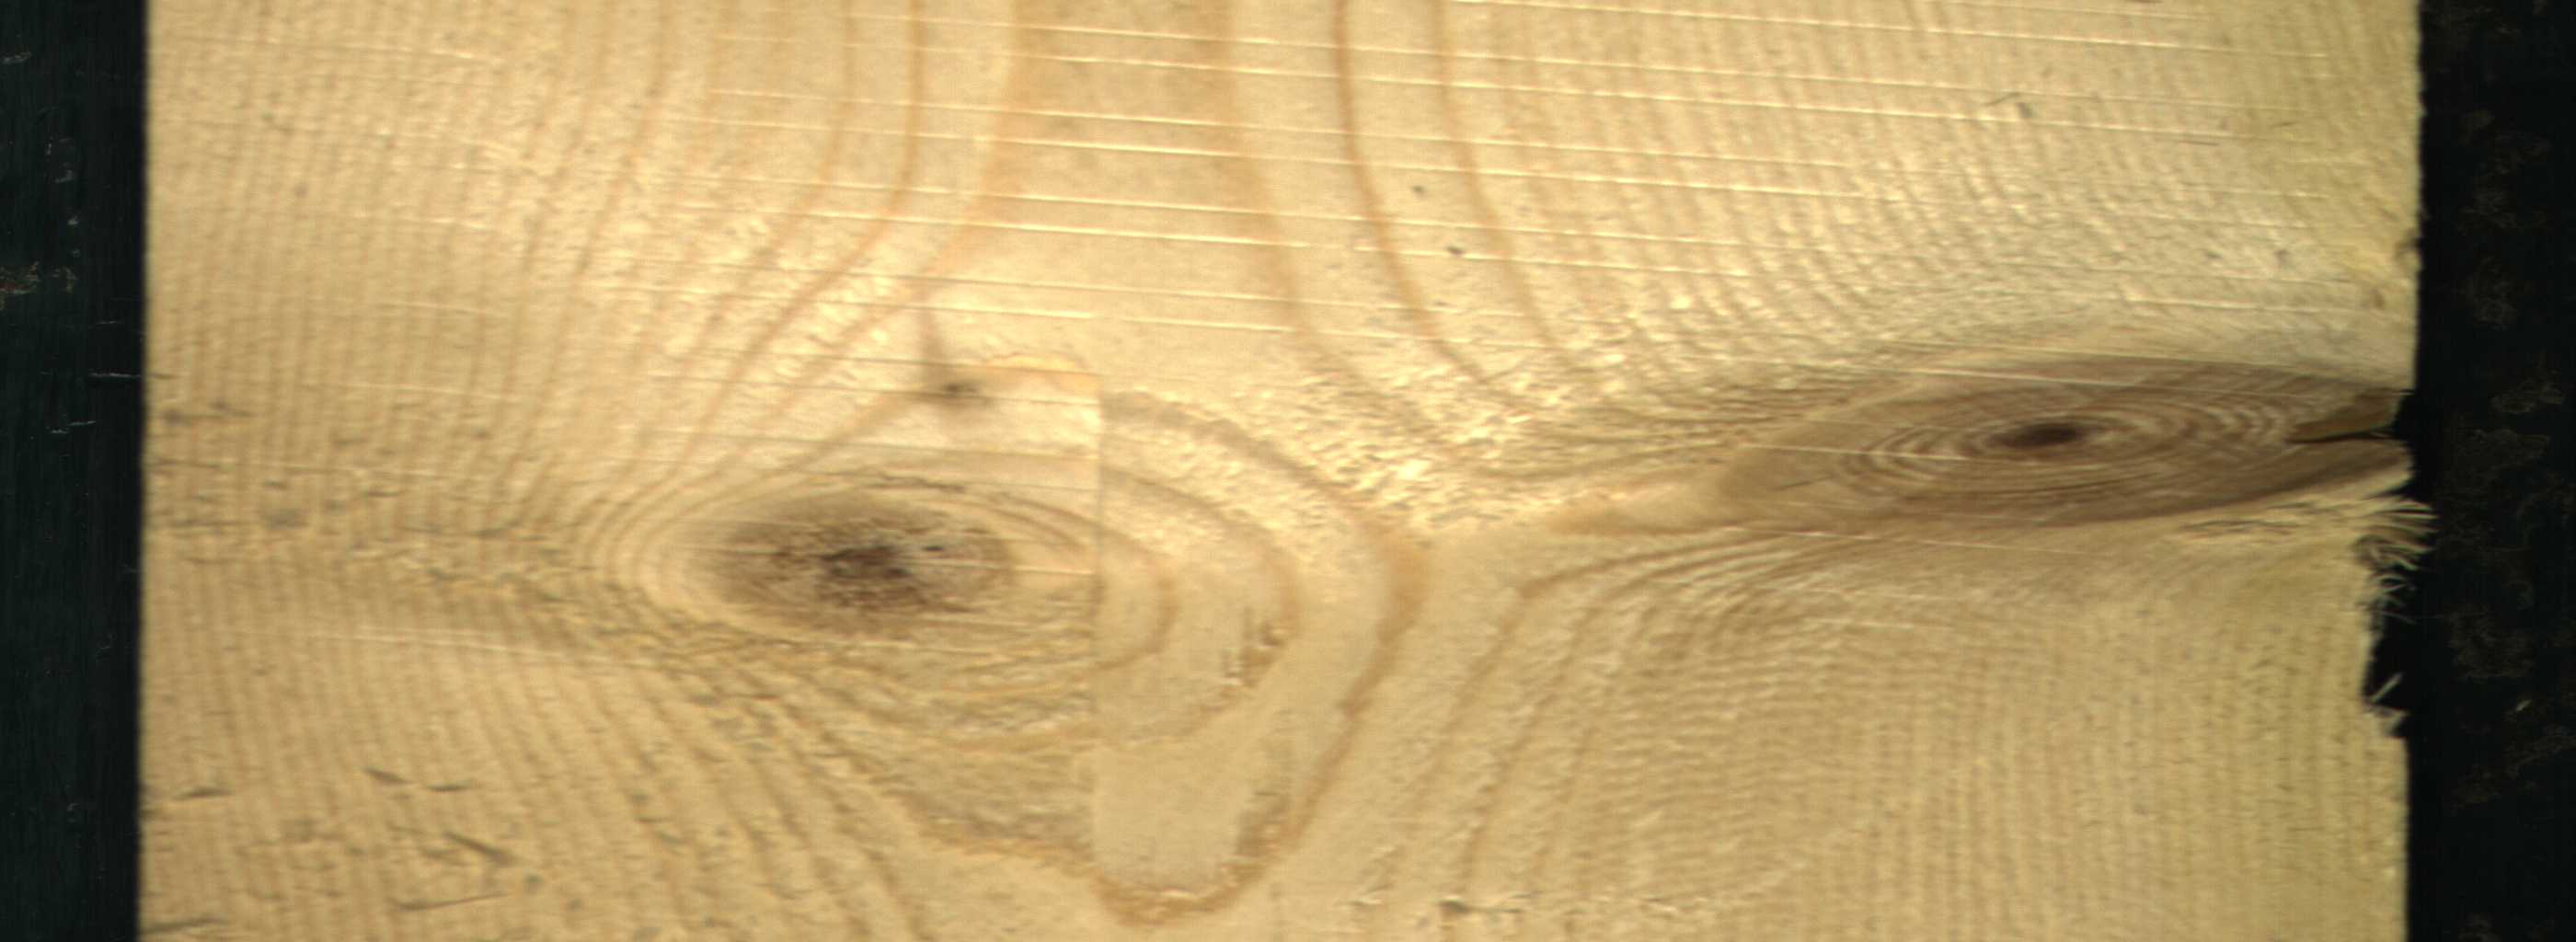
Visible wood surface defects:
Live_Knot
Live_Knot